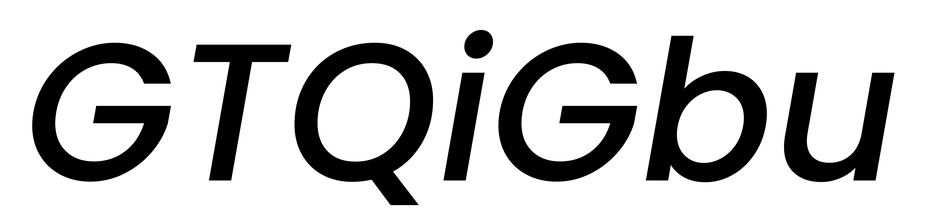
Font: Poppins-MediumItalic